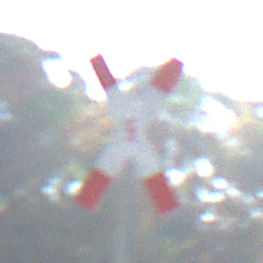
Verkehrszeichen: Andreaskreuz
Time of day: MorningAfternoon
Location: Outdoor (Nature)
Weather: PartlyCloudy
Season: NotSpecified
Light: Natural